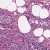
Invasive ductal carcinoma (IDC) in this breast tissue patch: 1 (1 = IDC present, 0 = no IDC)